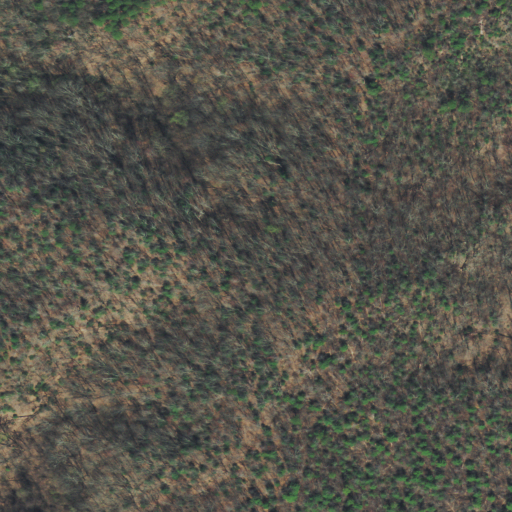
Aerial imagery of ridge(s) in Tennessee named Cow Camp Lead containing deciduous forest and mixed forest